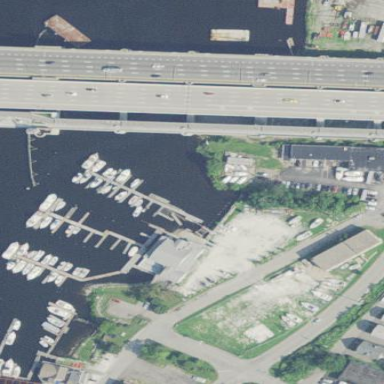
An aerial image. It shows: Marina area for leisure land.